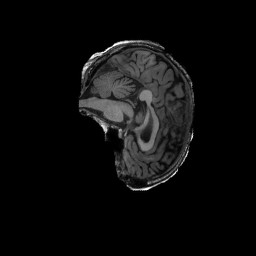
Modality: T1w
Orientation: sagittal
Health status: ill
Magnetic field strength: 3 T